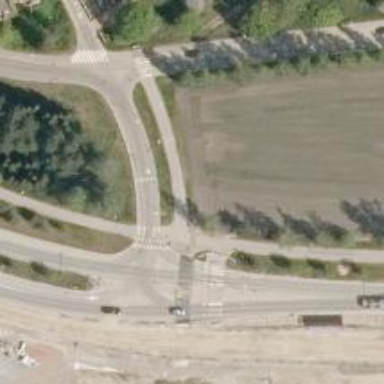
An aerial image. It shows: Road with "give way" sign.